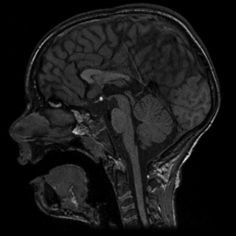
Label: notumor